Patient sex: M
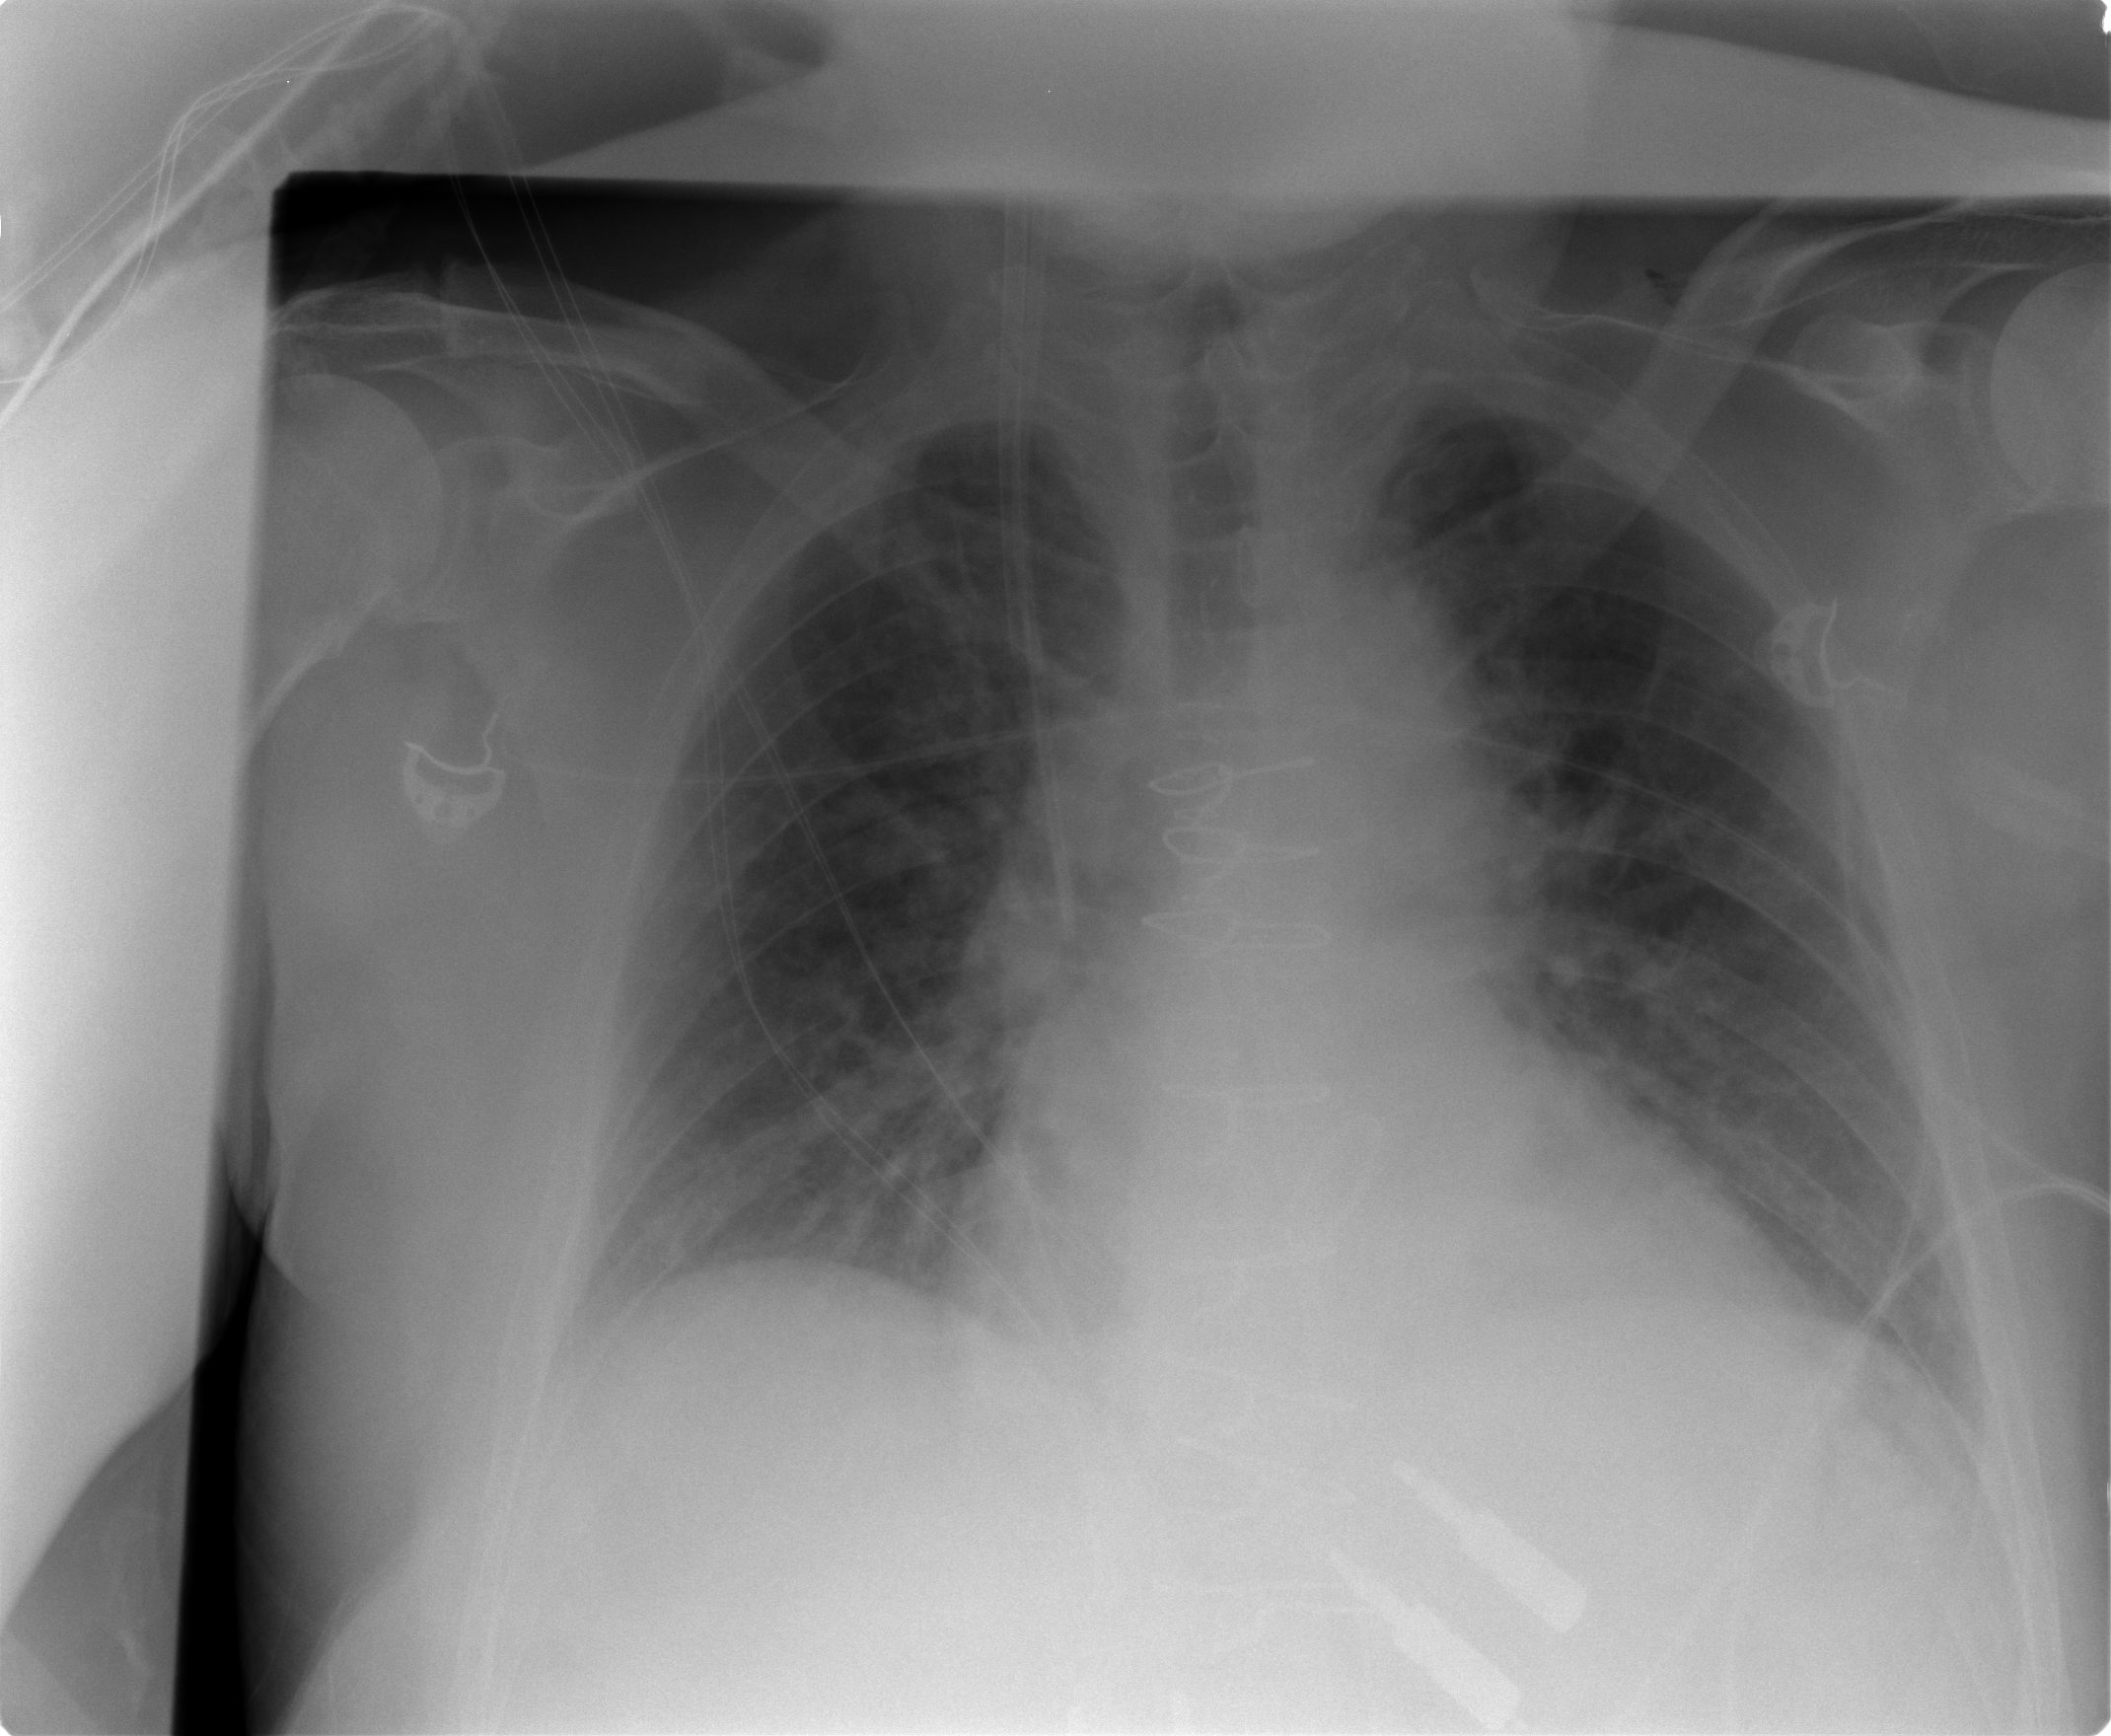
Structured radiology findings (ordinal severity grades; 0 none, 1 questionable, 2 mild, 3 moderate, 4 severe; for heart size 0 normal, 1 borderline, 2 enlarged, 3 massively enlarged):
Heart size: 0
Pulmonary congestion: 2
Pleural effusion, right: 0
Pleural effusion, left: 0
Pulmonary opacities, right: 0
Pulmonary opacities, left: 0
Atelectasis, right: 0
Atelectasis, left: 0